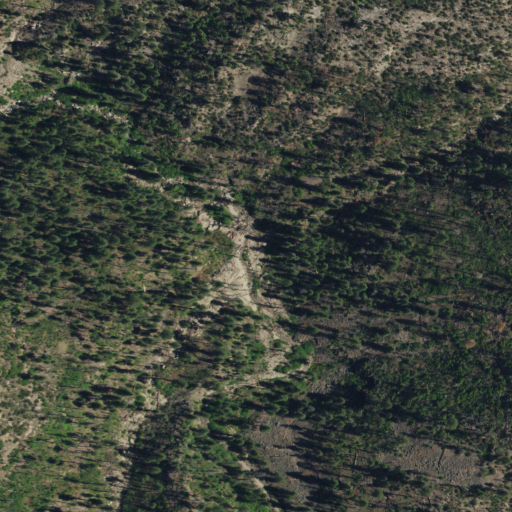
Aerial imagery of valley in New Mexico named Lipsey Canyon containing evergreen forest and shrub